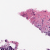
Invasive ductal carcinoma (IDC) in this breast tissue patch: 1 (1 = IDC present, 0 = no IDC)